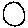
Label: moon